Field crop: maize
Growth stage: 2
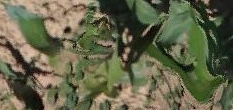
Species: maize